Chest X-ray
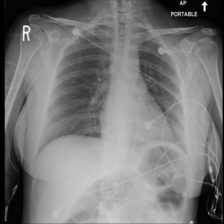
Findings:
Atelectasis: negative
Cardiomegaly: negative
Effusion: negative
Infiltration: negative
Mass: negative
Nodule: negative
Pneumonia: negative
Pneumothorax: negative
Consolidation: negative
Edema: negative
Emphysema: negative
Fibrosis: negative
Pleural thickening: negative
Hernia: negative